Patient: sex M, age 74
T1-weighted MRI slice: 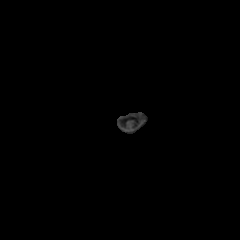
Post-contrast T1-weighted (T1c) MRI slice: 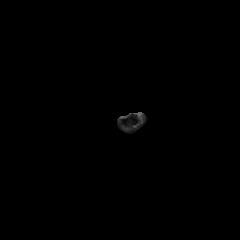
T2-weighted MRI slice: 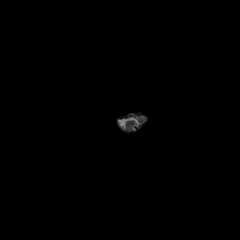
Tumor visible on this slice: no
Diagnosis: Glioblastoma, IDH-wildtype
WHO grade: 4